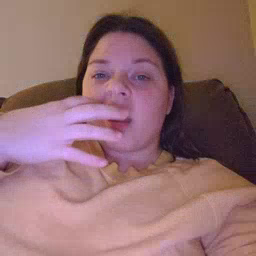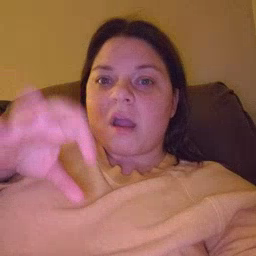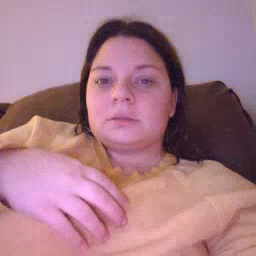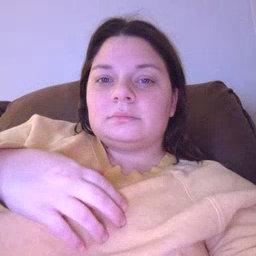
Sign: hot